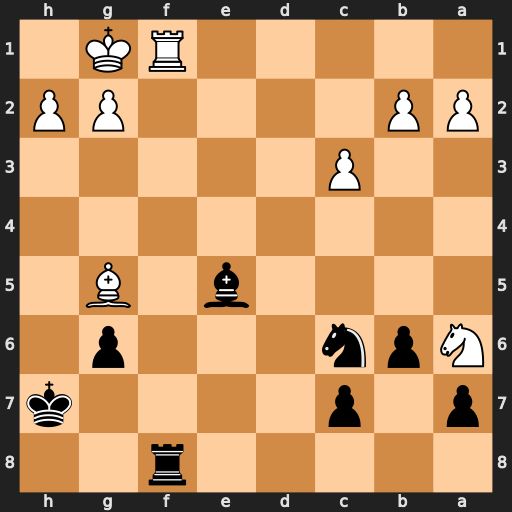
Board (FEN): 5r2/p1p4k/Npn3p1/4b1B1/8/2P5/PP4PP/5RK1
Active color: b
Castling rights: -
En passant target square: -
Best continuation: Bxh2+ Kxh2 Rxf1